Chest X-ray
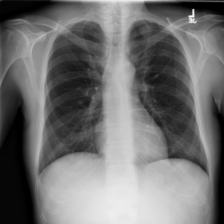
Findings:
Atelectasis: negative
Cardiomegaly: negative
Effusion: negative
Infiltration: negative
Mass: positive
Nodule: negative
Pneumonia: negative
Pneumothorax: negative
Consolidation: negative
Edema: negative
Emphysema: negative
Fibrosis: negative
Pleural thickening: negative
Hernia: negative